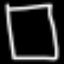
Label: square